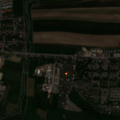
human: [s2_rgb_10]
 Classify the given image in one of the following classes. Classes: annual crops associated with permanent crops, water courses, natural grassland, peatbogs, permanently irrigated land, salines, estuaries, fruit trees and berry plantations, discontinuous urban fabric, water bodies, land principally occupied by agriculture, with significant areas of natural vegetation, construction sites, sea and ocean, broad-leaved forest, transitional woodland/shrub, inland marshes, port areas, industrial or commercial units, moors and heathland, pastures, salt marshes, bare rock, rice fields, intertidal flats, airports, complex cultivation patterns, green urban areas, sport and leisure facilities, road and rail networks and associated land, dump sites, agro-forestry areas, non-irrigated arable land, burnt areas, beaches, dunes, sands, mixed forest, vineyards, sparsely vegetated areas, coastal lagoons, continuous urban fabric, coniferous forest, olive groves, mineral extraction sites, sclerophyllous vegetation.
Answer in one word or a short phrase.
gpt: discontinuous urban fabric, non-irrigated arable land, land principally occupied by agriculture, with significant areas of natural vegetation